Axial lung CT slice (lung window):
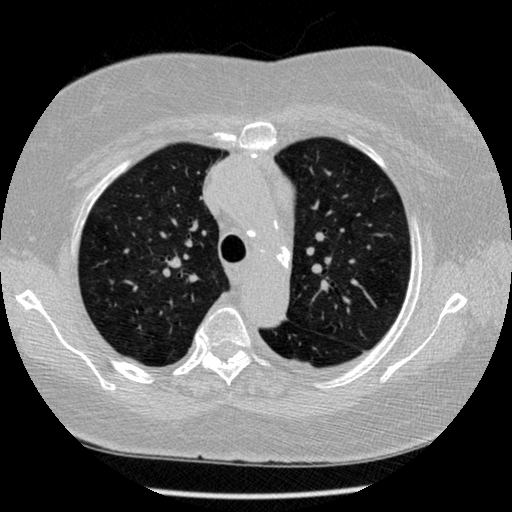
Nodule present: no